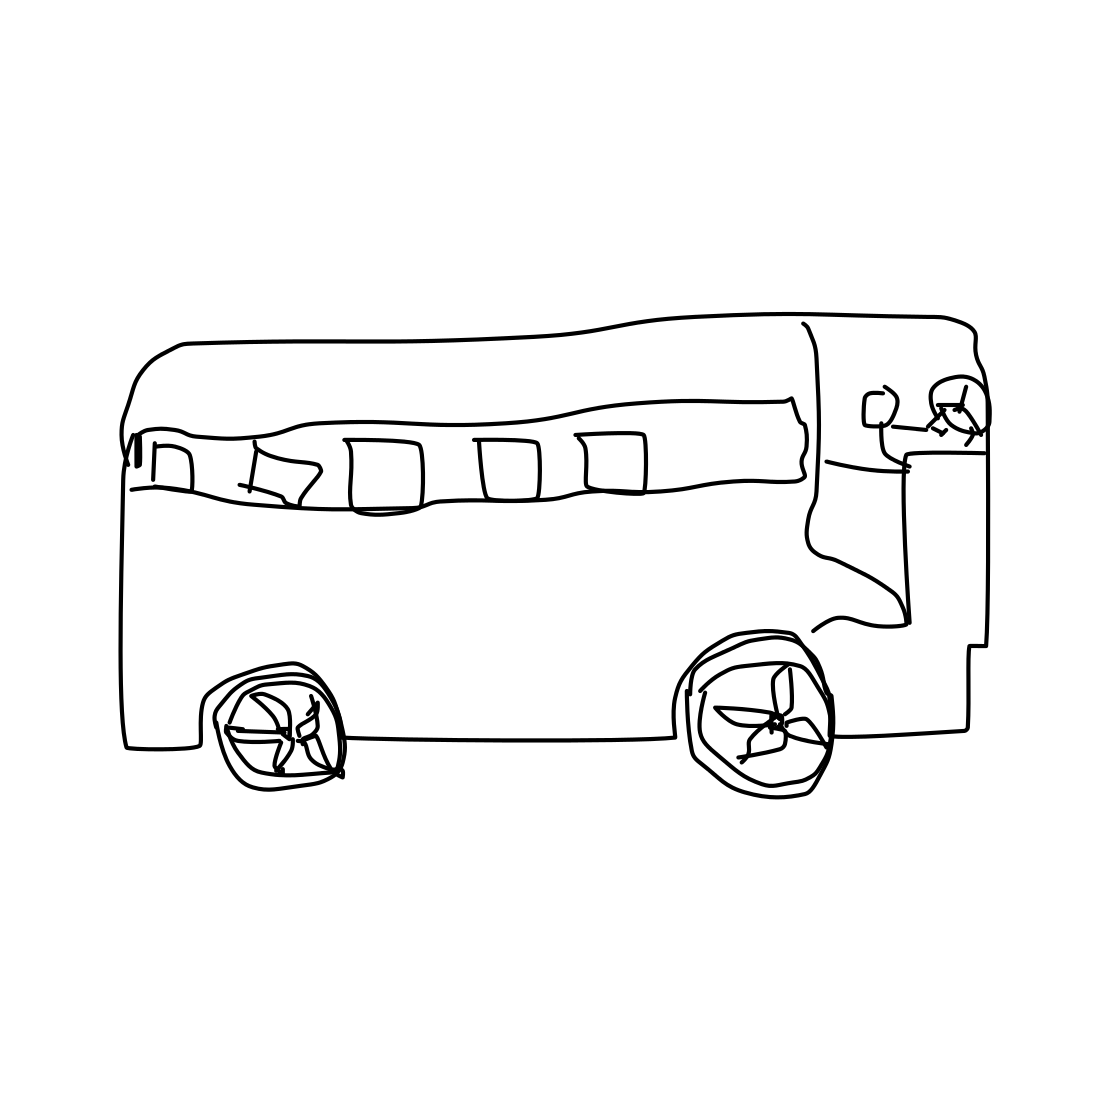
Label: bus